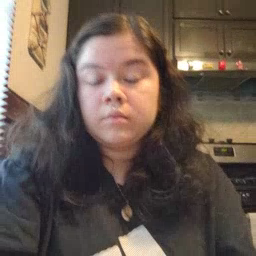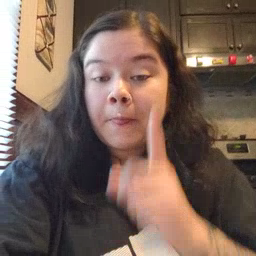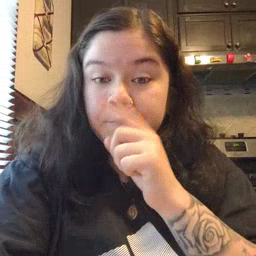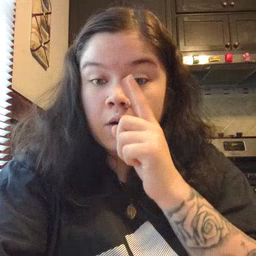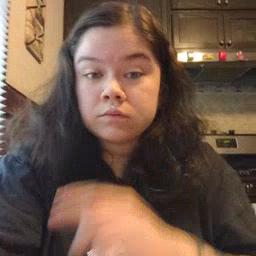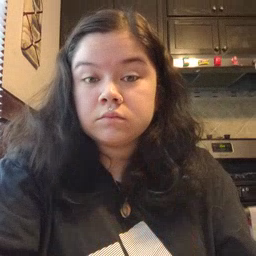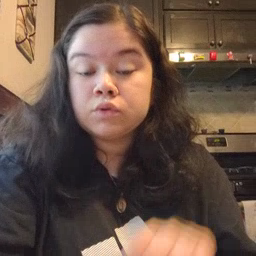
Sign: mouse